Question: I'm capturing webcam data using OpenCV and display them as the Texture for a GL Window,
'''
gluBuild2DMipmaps(GL_TEXTURE_2D, GL_RGB, image->width, image->height, GL_RGB, GL_UNSIGNED_BYTE, image->imageData);
'''
But I want also to overlay some basic shapes, Md2 models on top of this, retaining the texture in the background and in the same window itself.
This is my function that is passed into 'glutDisplayFunc()'
'''
void drawScene() {
glClear(GL_COLOR_BUFFER_BIT | GL_DEPTH_BUFFER_BIT);
glEnable(GL_TEXTURE_2D);
// Set Projection Matrix
glMatrixMode (GL_PROJECTION);
glLoadIdentity();
gluOrtho2D(0, VIEWPORT_WIDTH, VIEWPORT_HEIGHT, 0);
// Setup the view // Switch to Model View Matrix
glMatrixMode(GL_MODELVIEW);
glLoadIdentity();
glBegin(GL_QUADS);
// Trapezoid
glVertex3f(-0.7f, -1.5f, -5.0f);
glVertex3f(0.7f, -1.5f, -5.0f);
glVertex3f(0.4f, -0.5f, -5.0f);
glVertex3f(-0.4f, -0.5f, -5.0f);
glEnd(); //End quadrilateral coordinates
// start drawing the Background texture
glBegin(GL_QUADS);
glTexCoord2f(0.0f, 0.0f); glVertex2f(0.0f, 0.0f);
glTexCoord2f(1.0f, 0.0f); glVertex2f(VIEWPORT_WIDTH, 0.0f);
glTexCoord2f(1.0f, 1.0f); glVertex2f(VIEWPORT_WIDTH, VIEWPORT_HEIGHT);
glTexCoord2f(0.0f, 1.0f); glVertex2f(0.0f, VIEWPORT_HEIGHT);
glEnd();
glFlush();
glutSwapBuffers();
}
'''
new order
'''
glBegin(GL_QUADS);
glTexCoord2f(0.0f, 0.0f); glVertex2f(0.0f, 0.0f);
glTexCoord2f(1.0f, 0.0f); glVertex2f(VIEWPORT_WIDTH, 0.0f);
glTexCoord2f(1.0f, 1.0f); glVertex2f(VIEWPORT_WIDTH, VIEWPORT_HEIGHT);
glTexCoord2f(0.0f, 1.0f); glVertex2f(0.0f, VIEWPORT_HEIGHT);
glEnd();
glBegin(GL_QUADS); //Begin quadrilateral coordinates
// Trapezoid
glVertex3f(-0.7f, -1.5f, -5.0f);
glVertex3f(0.7f, -1.5f, -5.0f);
glVertex3f(0.4f, -0.5f, -5.0f);
glVertex3f(-0.4f, -0.5f, -5.0f);
glEnd(); //End quadrilateral coordinates
'''
New order and coordinates:
'''
glDisable(GL_TEXTURE_2D);
glBegin(GL_QUADS);
// Trapezoid to be displayed on top of texture
glVertex3f(0.2f, 0.3f, -0.6f);
glVertex3f(0.5f, -0.5f, -0.5f);
glVertex3f(0.4f, -0.5f, -0.5f);
glVertex3f(-0.4f, -0.5f, -0.5f);
glEnd(); //End quadrilateral coordinates
////
glEnable(GL_TEXTURE_2D); // start drawing the background texture
glBegin(GL_QUADS);
glTexCoord2f(0.0f, 0.0f); glVertex2f(0.0f, 0.0f);
glTexCoord2f(1.0f, 0.0f); glVertex2f(VIEWPORT_WIDTH, 0.0f);
glTexCoord2f(1.0f, 1.0f); glVertex2f(VIEWPORT_WIDTH, VIEWPORT_HEIGHT);
glTexCoord2f(0.0f, 1.0f); glVertex2f(0.0f, VIEWPORT_HEIGHT);
glEnd();
'''
The result after doing above and Disabling 'gluOrtho2D()'

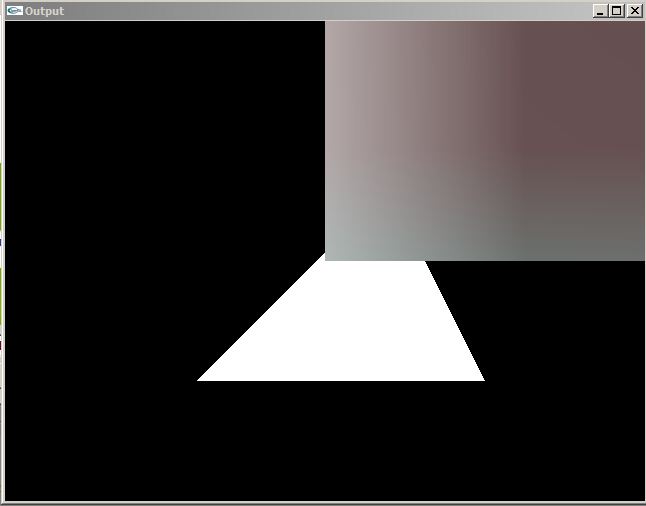
Answer: Check the docs for <URL>:
> gluOrtho2D sets up a two-dimensional orthographic viewing region. This is equivalent to calling glOrtho with near = -1 and far = 1.
You're placing your trapezoid at Z = -5, way behind your near clipping plane:
'''
glBegin(GL_QUADS);
glVertex3f(-0.7f, -1.5f, -5.0f);
glVertex3f(0.7f, -1.5f, -5.0f);
glVertex3f(0.4f, -0.5f, -5.0f);
glVertex3f(-0.4f, -0.5f, -5.0f);
glEnd();
'''
Try -0.5 for your Z coordinates, or at least something between -1 and 0.
Example:
'''
#include <GL/glut.h>
int win_w = 0;
int win_h = 0;
GLuint texObj = 0;
void display(void)
{
glClear(GL_COLOR_BUFFER_BIT | GL_DEPTH_BUFFER_BIT);
// set up projection
glMatrixMode(GL_PROJECTION);
glLoadIdentity();
double halfWidth = (win_w / 2.0);;
double halfHeight = (win_h / 2.0);
glOrtho( -halfWidth, halfWidth, -halfHeight, halfHeight, -10, 10 );
// set up modelview
glMatrixMode(GL_MODELVIEW);
glLoadIdentity();
// render textured quad
glEnable(GL_TEXTURE_2D);
glColor3ub(255,255,255);
glPushMatrix();
glScalef(halfWidth * 0.9, halfHeight * 0.9, 1.0);
glBegin(GL_QUADS);
glTexCoord2f(0,0);
glVertex2f(-1,-1);
glTexCoord2f(1,0);
glVertex2f(1,-1);
glTexCoord2f(1,1);
glVertex2f(1,1);
glTexCoord2f(0,1);
glVertex2f(-1,1);
glEnd();
glPopMatrix();
glDisable(GL_TEXTURE_2D);
// draw quad on top
glColor3ub(255,0,0);
glPushMatrix();
// move quad back a bit so it's above Z=0
glTranslatef(0,0,-1);
glScalef(50,50,50);
glBegin(GL_QUADS);
glVertex2f(-1,-1);
glVertex2f(1,-1);
glVertex2f(1,1);
glVertex2f(-1,1);
glEnd();
glPopMatrix();
glFlush();
glutSwapBuffers();
}
void reshape(int w, int h)
{
win_w = w;
win_h = h;
glViewport(0, 0, w, h);
}
GLuint getTexture()
{
// 2x2 texture
unsigned char bytes[] =
{
0, 0, 255, 255, 255, 255,
255, 0, 0, 0, 255, 0,
};
GLuint texID;
glGenTextures(1, &texID);
glBindTexture(GL_TEXTURE_2D, texID);
glTexParameteri(GL_TEXTURE_2D, GL_TEXTURE_WRAP_S, GL_CLAMP);
glTexParameteri(GL_TEXTURE_2D, GL_TEXTURE_WRAP_T, GL_CLAMP);
glTexParameteri(GL_TEXTURE_2D, GL_TEXTURE_MAG_FILTER, GL_LINEAR);
glTexParameteri(GL_TEXTURE_2D, GL_TEXTURE_MIN_FILTER, GL_LINEAR);
glPixelStorei(GL_UNPACK_ALIGNMENT, 1);
glTexImage2D(GL_TEXTURE_2D, 0, GL_RGB, 2, 2, 0, GL_RGB, GL_UNSIGNED_BYTE, bytes);
return texID;
}
int main(int argc, char **argv)
{
glutInit(&argc, argv);
glutInitDisplayMode(GLUT_RGBA | GLUT_DEPTH | GLUT_DOUBLE);
glutInitWindowSize(800,600);
glutCreateWindow("Texture");
glutDisplayFunc(display);
glutReshapeFunc(reshape);
texObj = getTexture();
glutMainLoop();
return 0;
}
'''